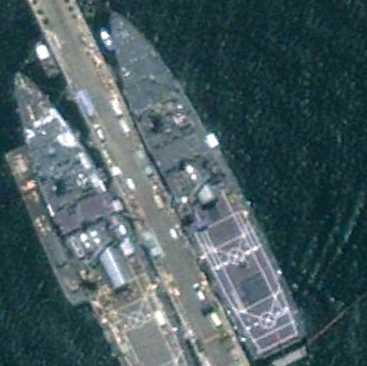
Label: combat